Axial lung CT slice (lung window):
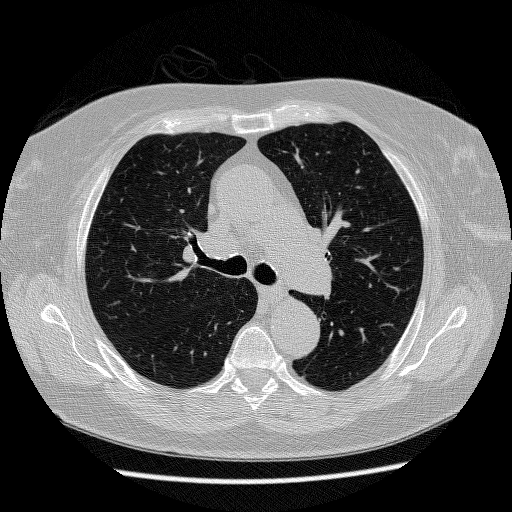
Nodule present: no